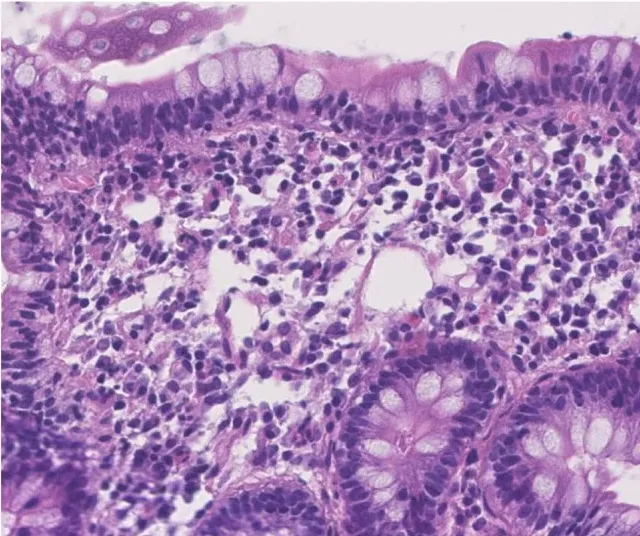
(b) Biopsy from terminal ileum showing infiltration of plasma cells in the lamina propria (hematoxylin and eosin stain).
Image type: pathology (h&e)